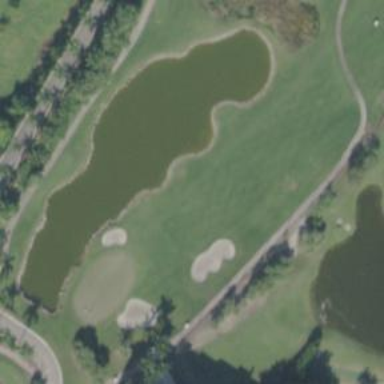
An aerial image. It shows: View of golf hole.